Interaction volume radius: 10 \u00c5
Interaction volume height: 30 \u00c5
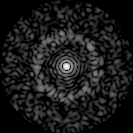
Disorder parameter: 0.8326